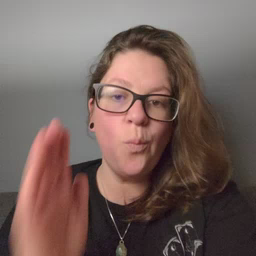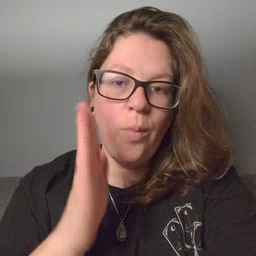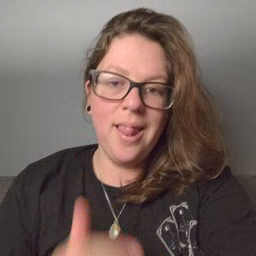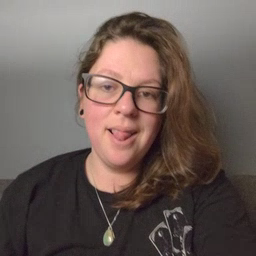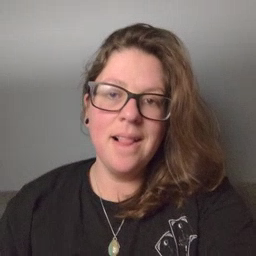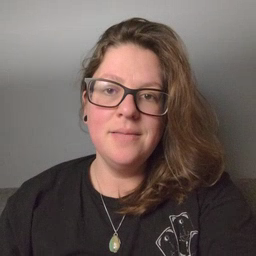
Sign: will